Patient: sex F, age 58
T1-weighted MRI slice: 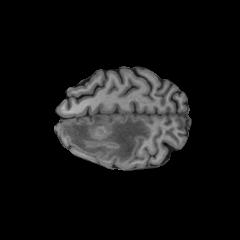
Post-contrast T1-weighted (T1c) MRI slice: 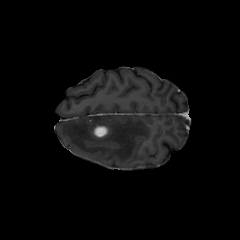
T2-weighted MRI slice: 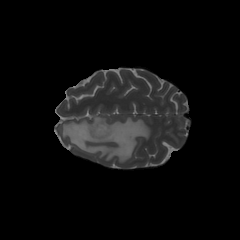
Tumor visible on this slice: yes
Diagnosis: Glioblastoma, IDH-wildtype
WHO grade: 4